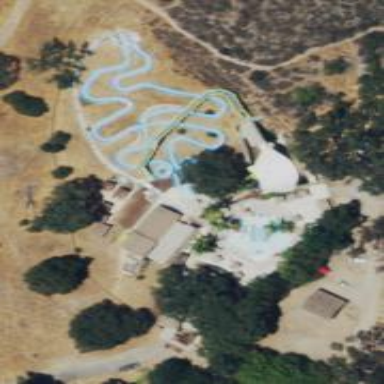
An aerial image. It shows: Water slide attraction.